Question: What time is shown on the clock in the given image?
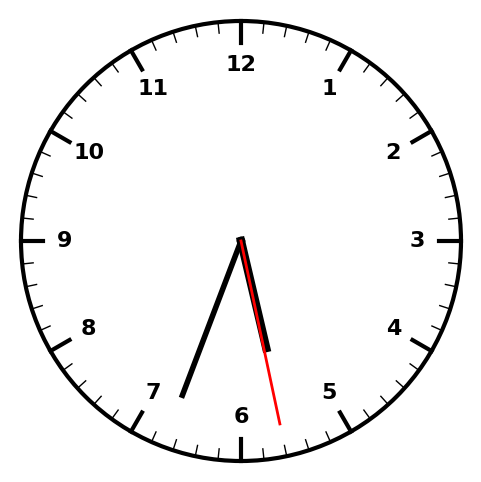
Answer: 05:33:28